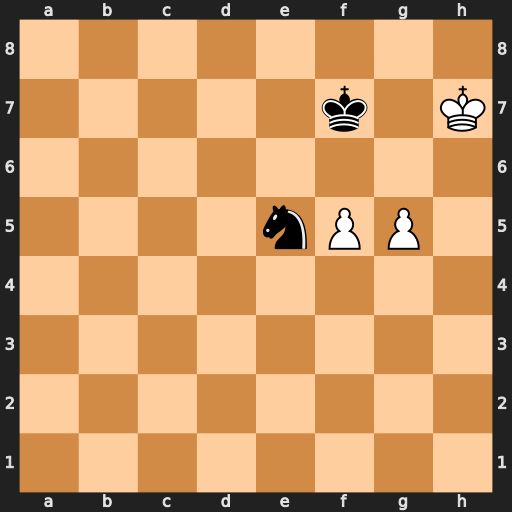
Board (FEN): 8/5k1K/8/4nPP1/8/8/8/8
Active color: w
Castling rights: -
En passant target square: -
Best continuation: g6+ Ke7 f6+ Kxf6 g7 Kf5 g8=Q